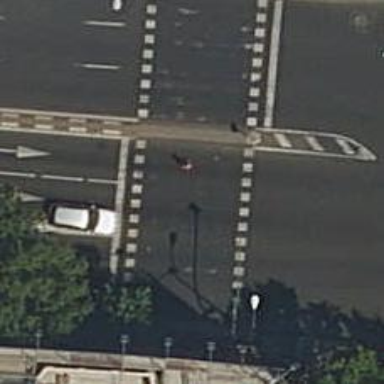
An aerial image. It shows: Zebra crossing with traffic signals.